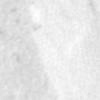
Label: no_change